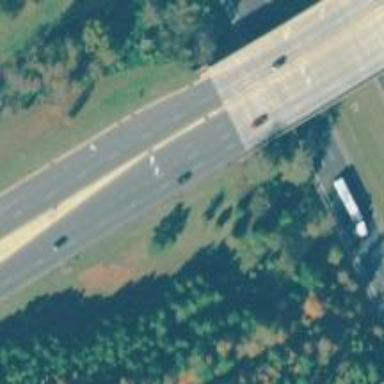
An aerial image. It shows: Trunk highway.